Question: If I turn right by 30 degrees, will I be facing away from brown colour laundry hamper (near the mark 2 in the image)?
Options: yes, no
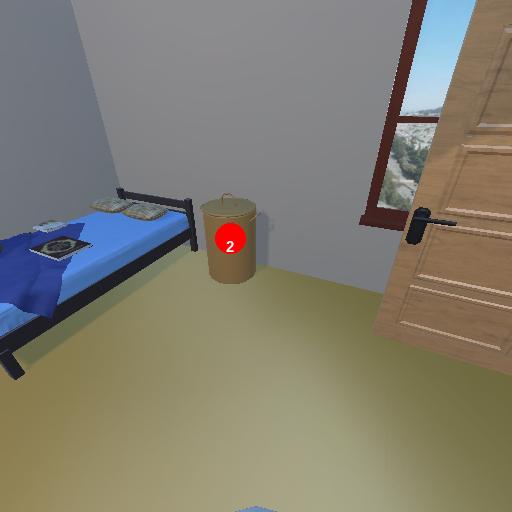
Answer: yes